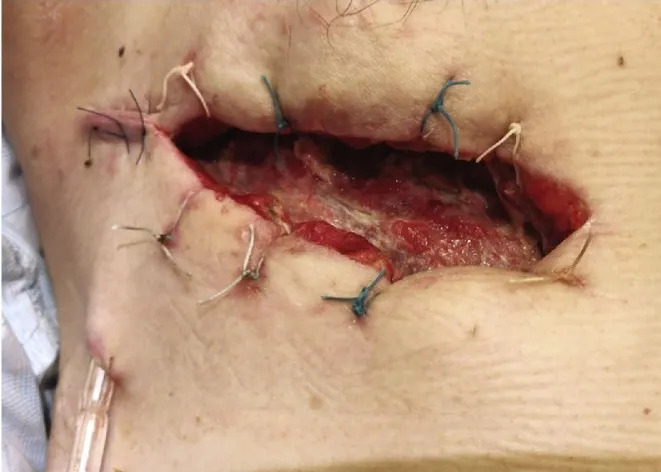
Appearance of wound after open-window thoracotomy.
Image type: medical_photograph (other_medical_photograph)